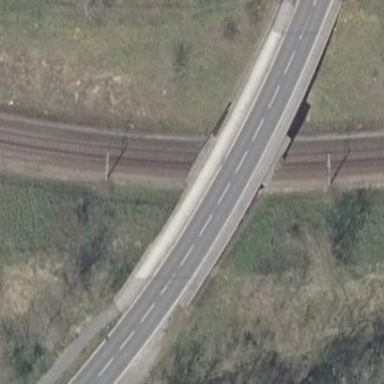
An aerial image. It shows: Man-made bridge.